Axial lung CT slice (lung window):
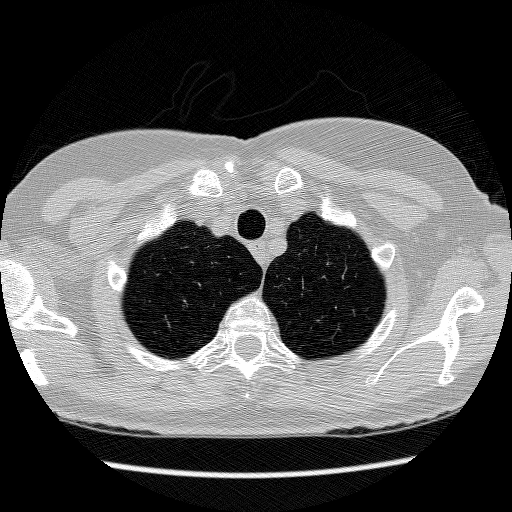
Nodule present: no